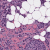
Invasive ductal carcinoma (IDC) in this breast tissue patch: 1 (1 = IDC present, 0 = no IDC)